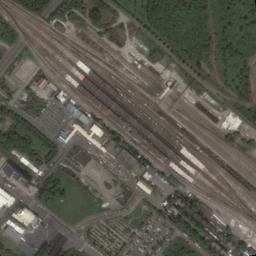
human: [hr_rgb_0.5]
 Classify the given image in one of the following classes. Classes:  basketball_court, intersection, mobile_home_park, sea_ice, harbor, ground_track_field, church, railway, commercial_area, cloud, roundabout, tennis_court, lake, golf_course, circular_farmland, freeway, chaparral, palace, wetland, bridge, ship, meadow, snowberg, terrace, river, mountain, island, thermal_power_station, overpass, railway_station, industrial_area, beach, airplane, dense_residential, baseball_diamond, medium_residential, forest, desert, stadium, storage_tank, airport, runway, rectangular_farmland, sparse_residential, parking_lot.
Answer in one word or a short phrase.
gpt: railway_station